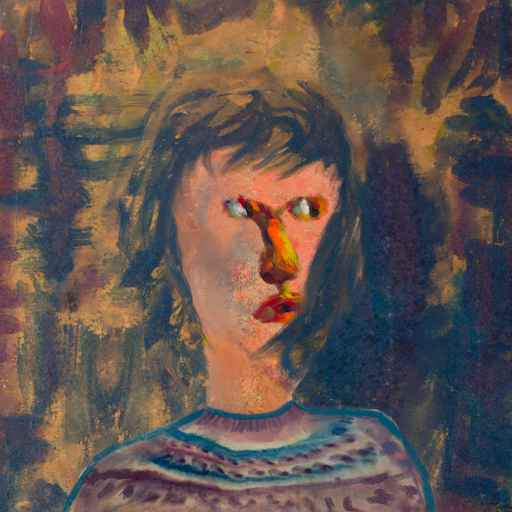
Background: InTheSun, Head And Neck Side: Irani, Face Side: An_Impression, Bust: HillGirl, Hair Side: In_The_Sun, Head Accessory: Blank, Second Necklace: Blank, Necklace: Blank, Baby: Blank